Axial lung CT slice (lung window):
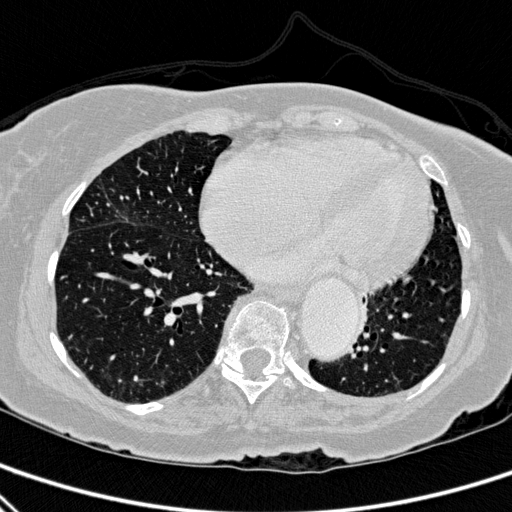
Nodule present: no